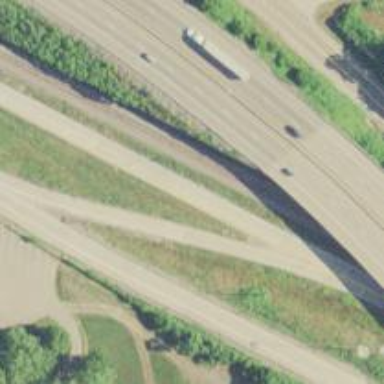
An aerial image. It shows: Primary highway.